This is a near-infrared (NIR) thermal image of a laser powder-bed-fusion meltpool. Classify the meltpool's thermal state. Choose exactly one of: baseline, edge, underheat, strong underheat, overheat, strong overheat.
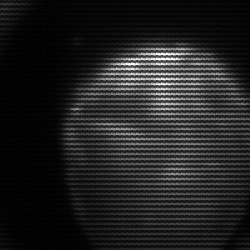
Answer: edge